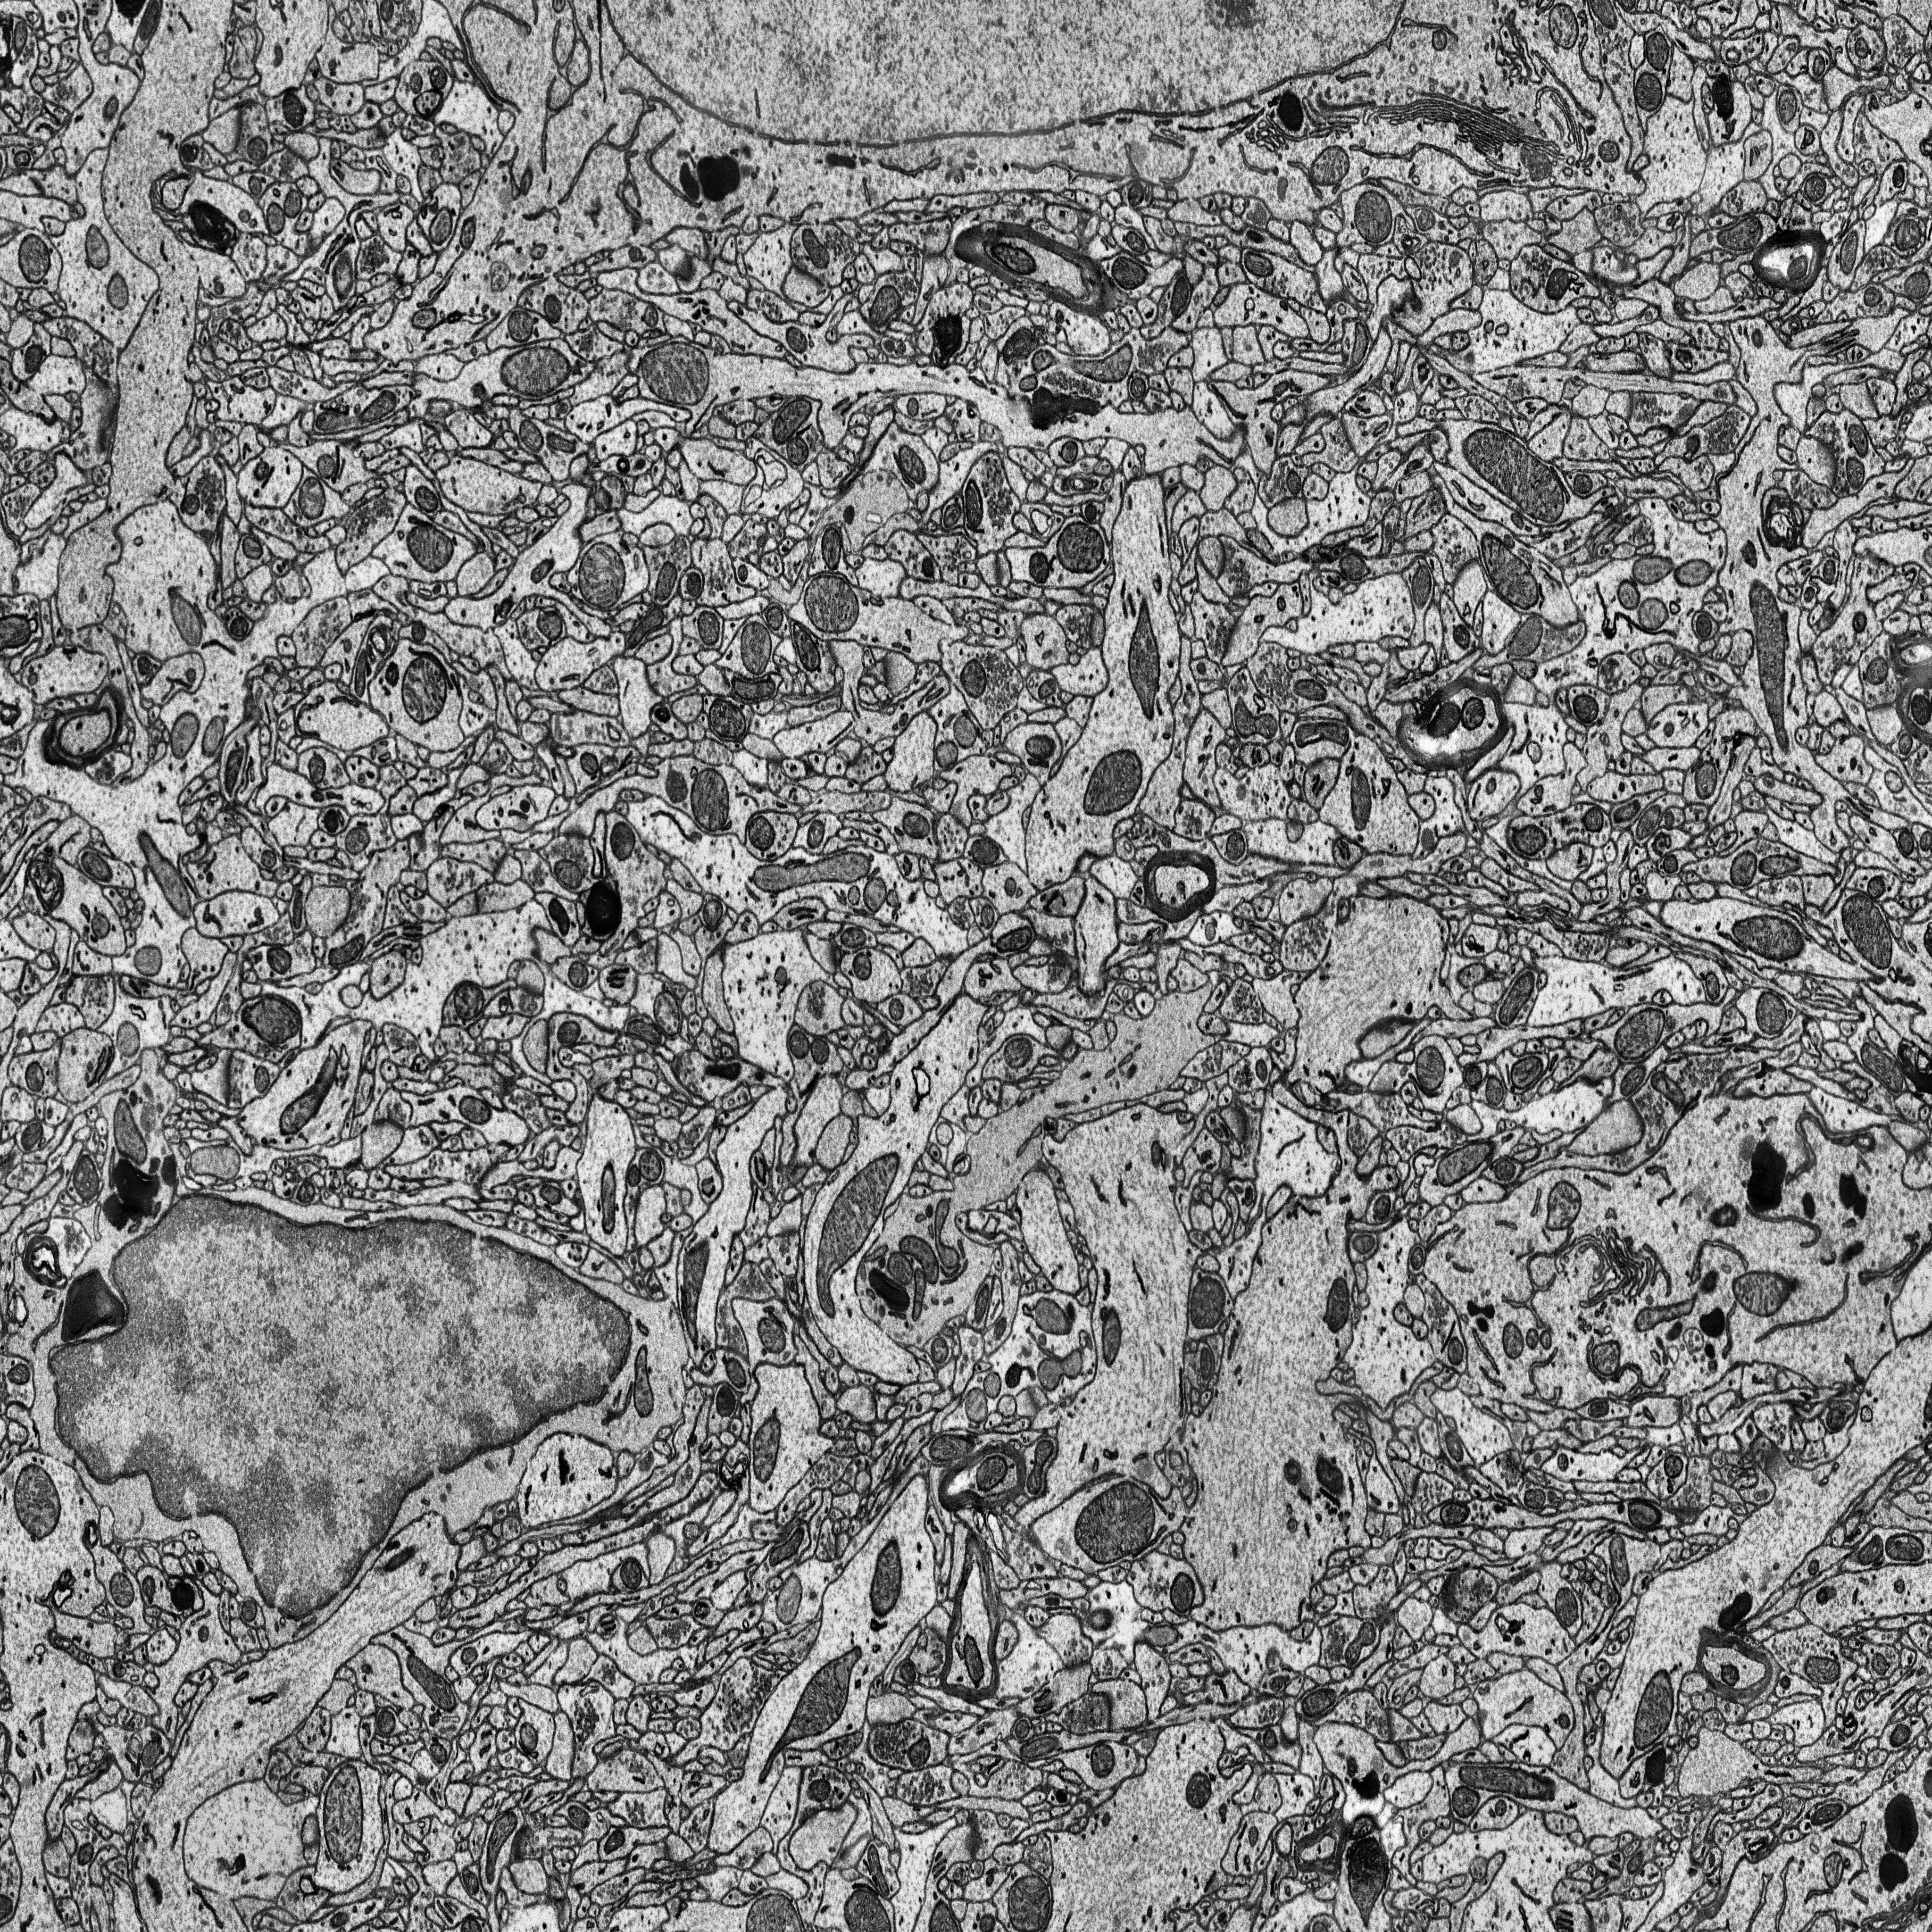
Electron microscopy slice of rat cortex tissue
Slice depth (z): 62
Mitochondria instances in slice: 387